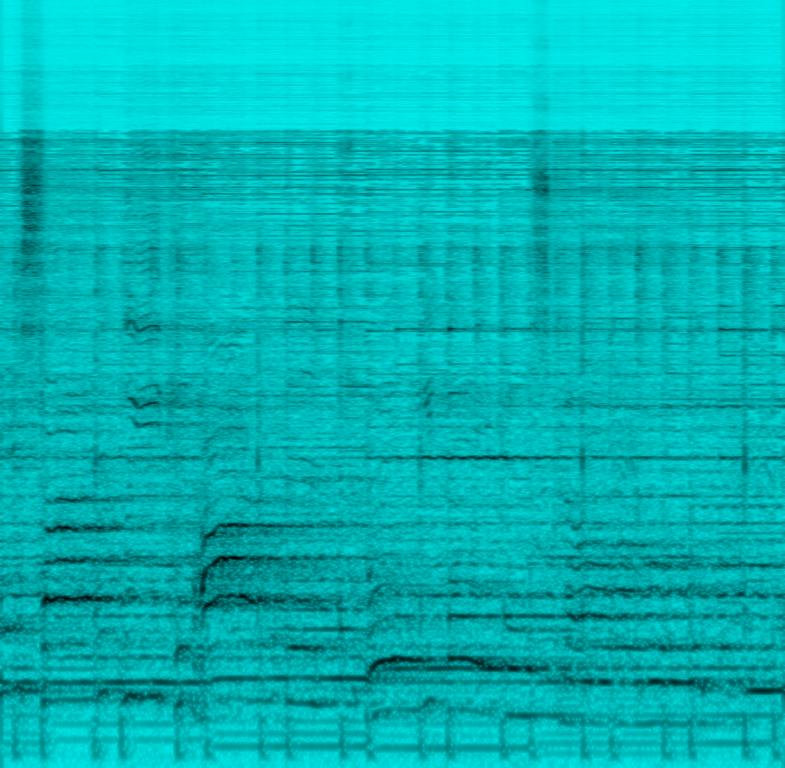
The low quality recording features a live performance of an alternative/indie song and it consists of flat female vocal singing over synth keys and arpeggiated electric guitar melody. There are also some crowd noises in the background. It sounds thin, but also emotional and like something you would want to sing along.